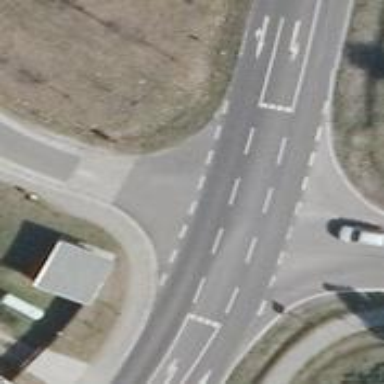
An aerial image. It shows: Asphalt road classified as primary highway.